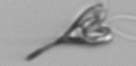
Label: Pyramimonas_longicauda